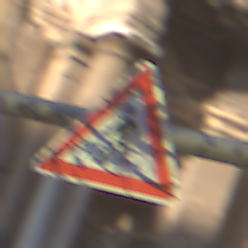
Verkehrszeichen: FussgaengerRechts
Umgebung: Outdoor, Urban
Tageszeit: MorningAfternoon
Wetter: PartlyCloudy
Licht: Natural
Jahreszeit: NotSpecified
Kontrast: LowContrast